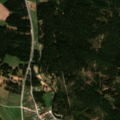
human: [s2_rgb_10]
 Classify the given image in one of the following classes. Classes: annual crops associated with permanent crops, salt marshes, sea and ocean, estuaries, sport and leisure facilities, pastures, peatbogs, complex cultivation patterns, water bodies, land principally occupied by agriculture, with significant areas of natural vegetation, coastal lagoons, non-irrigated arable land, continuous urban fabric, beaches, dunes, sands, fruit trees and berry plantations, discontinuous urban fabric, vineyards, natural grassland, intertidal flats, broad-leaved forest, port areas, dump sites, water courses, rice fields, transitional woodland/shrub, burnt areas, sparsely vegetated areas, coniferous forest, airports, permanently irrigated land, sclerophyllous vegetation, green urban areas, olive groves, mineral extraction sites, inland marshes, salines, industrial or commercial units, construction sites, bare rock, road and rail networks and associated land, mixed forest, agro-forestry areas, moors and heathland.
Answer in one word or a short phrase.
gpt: discontinuous urban fabric, non-irrigated arable land, pastures, complex cultivation patterns, coniferous forest